Question: I am trying to get this line to work correctly but I can't seem to figure it out.
This is what I want:

Here is my code:
'''
<ul>
<li style="margin-top:0px;"><h2>Follow Us</h2></li>
<li><a href="#"><i style="color:#00aced;" class="fa fa-twitter-square fa-2x"></i></a></li>
<li><a href="#"><i style="color:#3B5998;" class="fa fa-facebook-square fa-2x"></i></a></li>
<li><a href="#"><i style="color:#007bb6;" class="fa fa-linkedin-square fa-2x"></i></a></li>
<li><a href="#"><i style="color:#dd4b39;" class="fa fa-google-plus-square fa-2x"></i></a></li>
<li><a href="#"><i style="color:#FE0883;" class="fa fa-flickr fa-2x"></i></a></li>
<li><a href="#"><i style="color:#bb0000;" class="fa fa-youtube-square fa-2x"></i></a> </li>
<li><a href="#"><i style="color:#FA9B39;" class="fa fa-rss-square fa-2x"></i></a></li>
</ul>
'''
'''
#all-section ul li {
display: inline;
}
#all-section ul:after {
background-color: #b7b7b7;
border-bottom: 1px solid #fff;
content: "";
display: inline-block;
height: 2px;
position: relative;
vertical-align: middle;
width: 40%;
}
'''
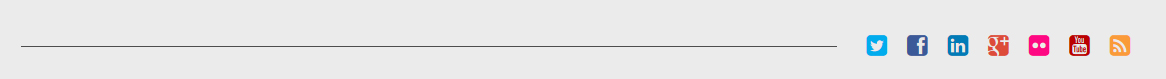
Answer: Replace
'''
#all-section ul li {
display: inline;
}
'''
with
'''
#all-section ul > li {
display: inline-block;
vertical-align: middle;
}
'''
<URL>